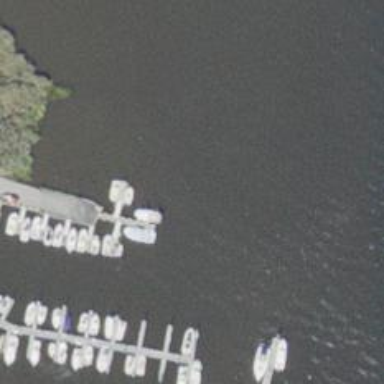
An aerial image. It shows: Man-made pier.